Question: Consider the following triangle :

I want to calculate angle
I have the following :
'''
var opposite = 2.5;
var hypotenuse = 5;
var sinOfAngleX = opposite / hypotenuse; // 0.5
'''
So now I know that 'Math.sin(valueofAngleX)' would return '0.5'.
But how do I get the value of an angle if I know the sine of the angle, using the Math() library?
According to <URL>, I need to do :
var angleX = 'sin to the power of negative one of 0.5'
but I don't know how to translate that into JS.
I tried :
'''
var angleX = Math.pow(Math.sin(sinOfAngleX), -1);
'''
but it returns which is obviously wrong. The correct answer should be
And in case all of the above is wrong to begin with, does anyone know how I can calculate angle X correctly using the JS Math() library?
Thanks!
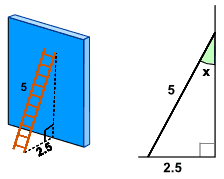
Answer: You can know the angle of any sin with this formula:
'''
Math.asin(sinOfAngleX) * 180/Math.PI
'''
With 'sinOfAngleX = 0.5', 'Math.asin(sinOfAngleX)' would give '0.5235987755982989'. This is expressed in radians. To pass it to degrees you can multiply by '180/Math.PI', which results in 30o